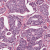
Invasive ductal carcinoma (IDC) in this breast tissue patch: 1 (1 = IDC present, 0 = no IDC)